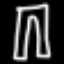
Label: pants